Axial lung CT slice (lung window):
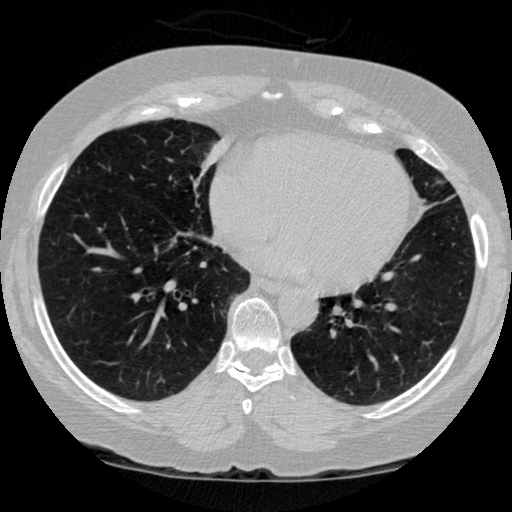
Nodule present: no